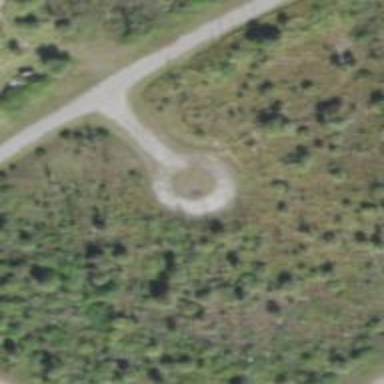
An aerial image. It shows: Turning loop on the road.